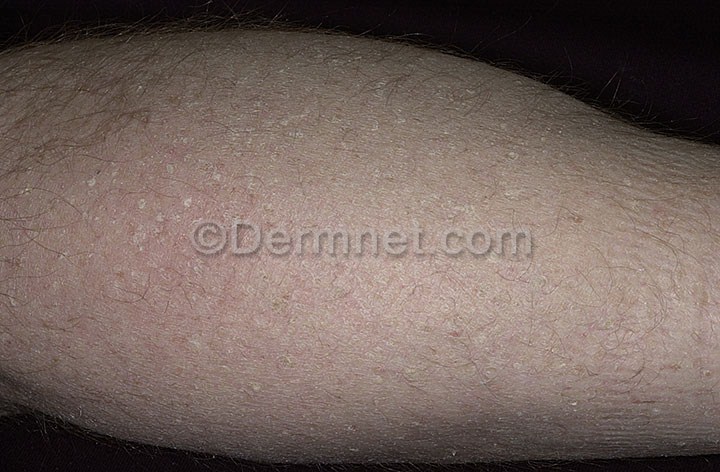
Disease: Seborrheic Keratoses and other Benign Tumors